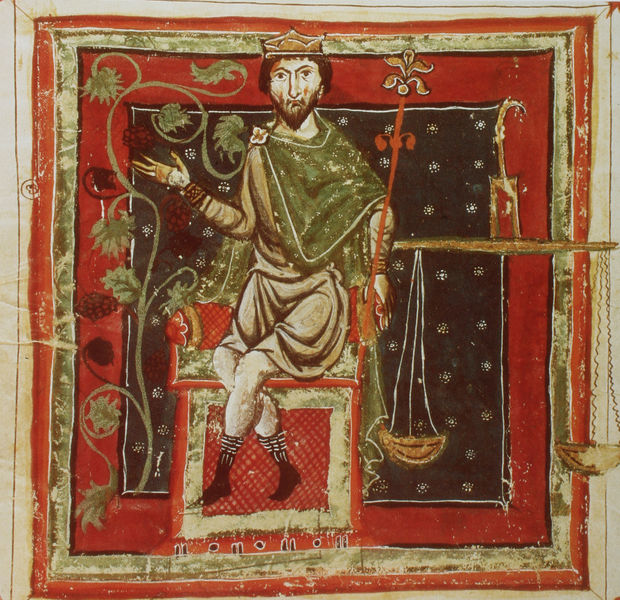
Titel: Liber astrologiae, Saturn in seiner Erhöhung
Künstler: Georgius Fendulus
Standort: Paris
Institution: Bibliothèque Nationale.
Schlagwörter: blau, blätter, gemälde, hand, mann, umhang, weiß, gelb, grün, sitzen, blume, blumen, braun, bunt, geste, glas, licht, orange, schwarz, stuhl, zeichnung, blüten, rot, schnee, tuch, malerei, muster, ornament, teppich, alt, bart, richter, bibel, falten, kleidung, rahmen, schale, hände, strauch, gewand, gold, mantel, sessel, stoff, blatt, pflanze, brosche, gotik, krone, garten, ranken, trauben, beine, schrift, sitz, haltung, schuhe, stab, farbe, linien, rand, kaiser, kissen, könig, thron, wein, spitz, dekor, dunkelrot, floral, tepich, robe, socken, punkte, rothaarig, waage, wage, bruan, stern, beeren, sterne, stiefel, herrscher, trohn, tron, lilie, ranke, photo, rolle, pergament, schoss, gerechtigkeit, armreif, sänger, jesus, altes testament, mittelalter, romanik, überschlagen, heiliger, viereckig, adliger, macht, fresko, beere, weinblätter, hopfen, weinstock, textil, david, sternzeichen, miniatur, quadrat, viereck, webteppich, handschrift, zepter, szepter, weinranke, quadratisch, justitia, vorhnag, doppelrahmen, king, weinreben, barbarossa, ottonisch, buchillustration, buchmalerei, minne, fibel, überkreuz, waagschale, recht, gewoben, beine überschlagen, kreuzen, waagschalen, baumeln, übereinander geschlagen, hinterglas, quadra, wäägschale, walter von der vogelweide, quadratisch rot mann stoff textur, buon governo